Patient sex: M
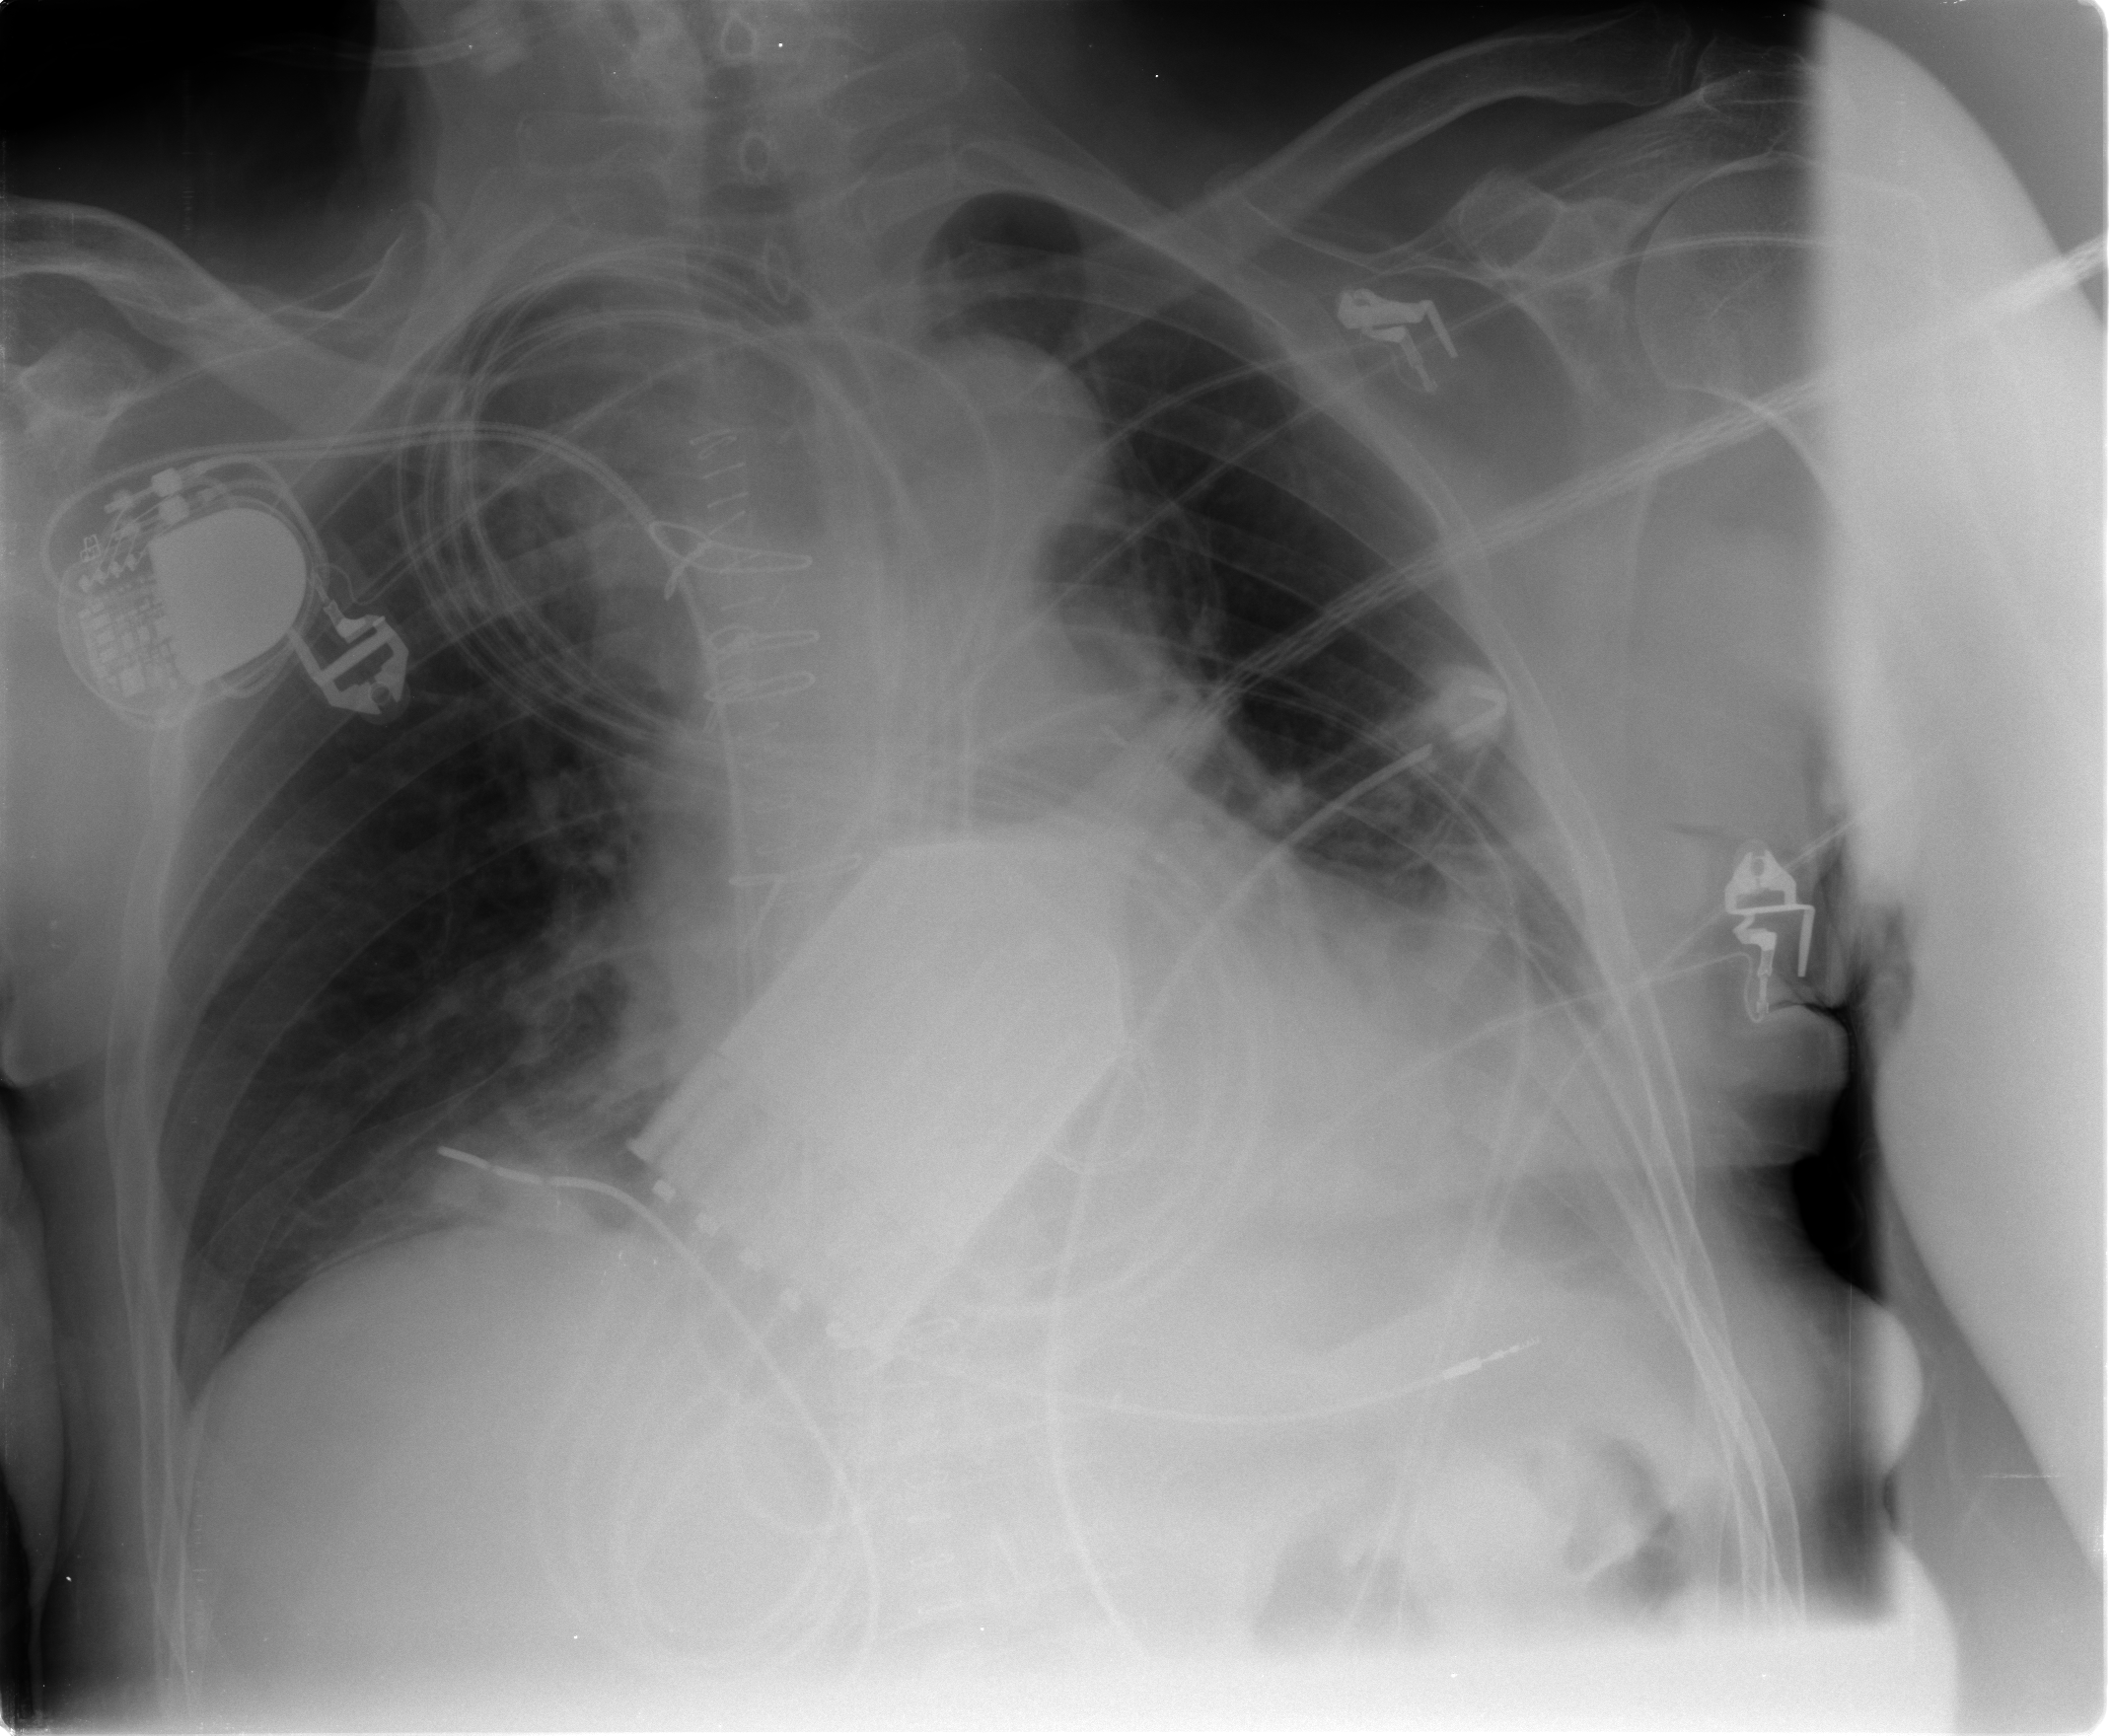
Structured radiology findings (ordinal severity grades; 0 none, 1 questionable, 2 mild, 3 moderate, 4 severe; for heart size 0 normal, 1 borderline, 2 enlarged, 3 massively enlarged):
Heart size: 2
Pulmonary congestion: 2
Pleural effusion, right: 0
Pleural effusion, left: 2
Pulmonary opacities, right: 2
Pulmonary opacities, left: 0
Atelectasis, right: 2
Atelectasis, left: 2